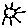
Label: sun